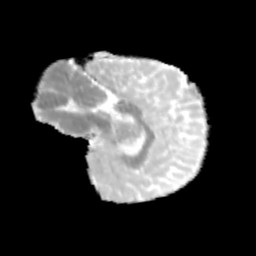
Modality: MD
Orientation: sagittal
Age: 9
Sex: male
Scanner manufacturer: siemens
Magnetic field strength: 3 T
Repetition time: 3.8 s
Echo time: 0.07 s